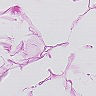
Metastatic tissue present: no